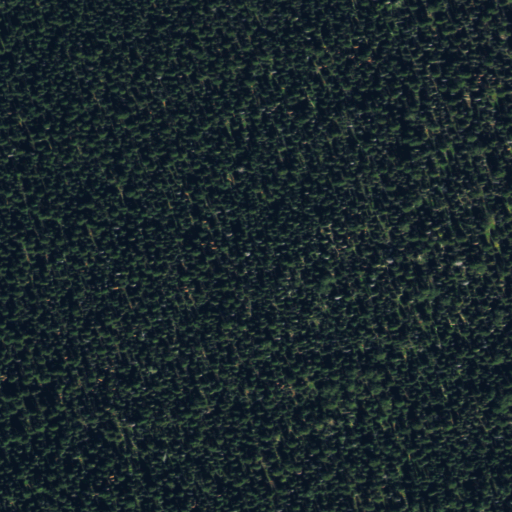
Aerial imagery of depression(s) in Colorado named Papoose Basin containing only evergreen forest